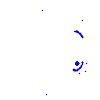
Particle: pion